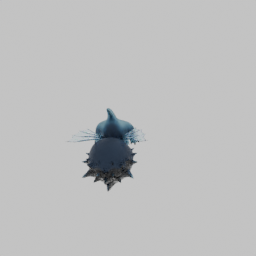
Label: animals